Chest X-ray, AP view. Patient: 41 years old, sex F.
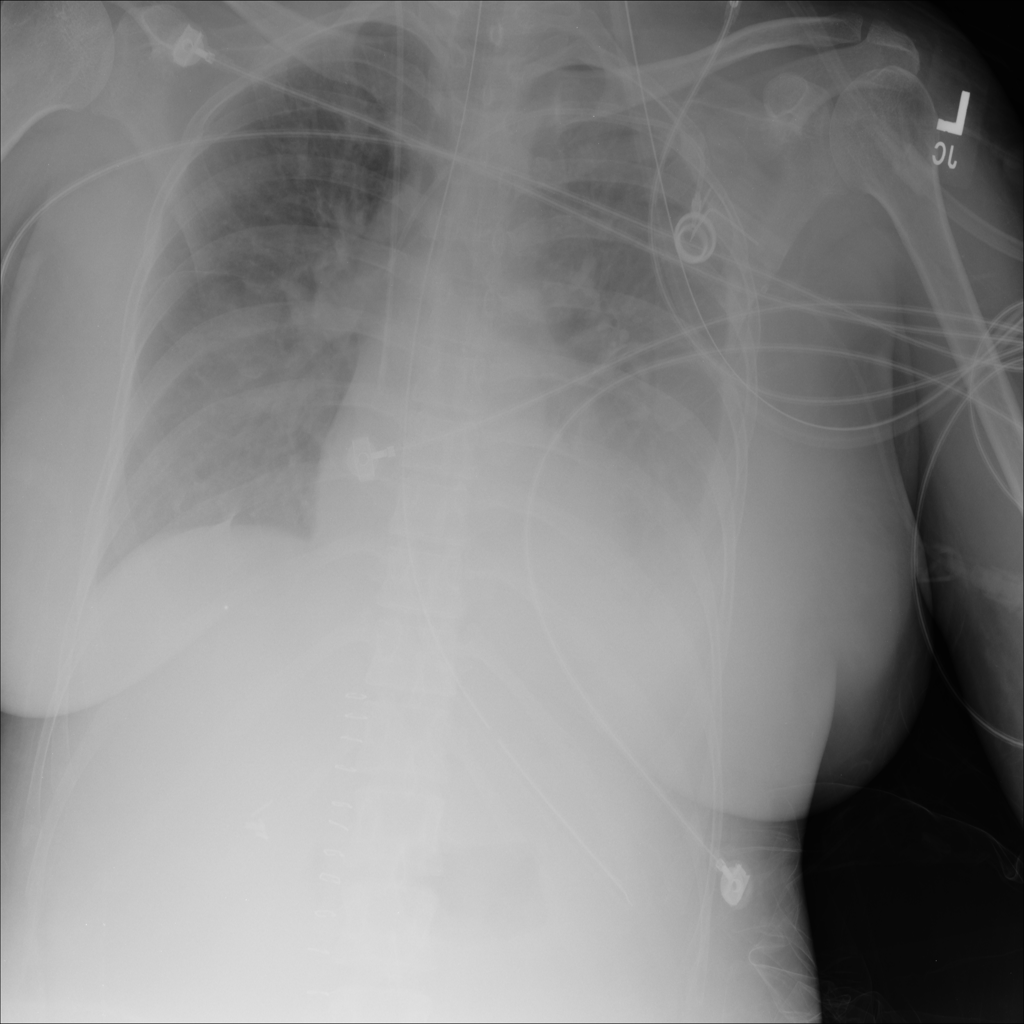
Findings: No Finding